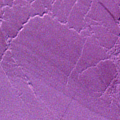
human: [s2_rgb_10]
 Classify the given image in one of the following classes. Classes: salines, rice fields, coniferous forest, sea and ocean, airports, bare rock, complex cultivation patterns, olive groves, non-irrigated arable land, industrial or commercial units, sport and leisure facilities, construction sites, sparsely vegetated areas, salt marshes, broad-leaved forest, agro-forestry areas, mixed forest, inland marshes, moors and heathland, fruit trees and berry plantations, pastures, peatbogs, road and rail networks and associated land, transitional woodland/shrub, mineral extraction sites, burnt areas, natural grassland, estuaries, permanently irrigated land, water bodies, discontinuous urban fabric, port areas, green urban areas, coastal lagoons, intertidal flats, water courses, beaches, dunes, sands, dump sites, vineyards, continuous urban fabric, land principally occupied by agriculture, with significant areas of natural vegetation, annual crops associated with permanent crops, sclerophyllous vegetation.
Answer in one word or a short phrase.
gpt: sea and ocean